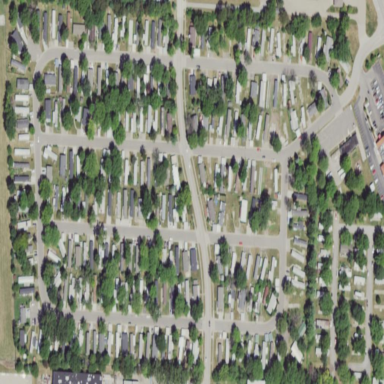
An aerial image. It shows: Residential area designated as trailer park.